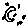
Label: moon